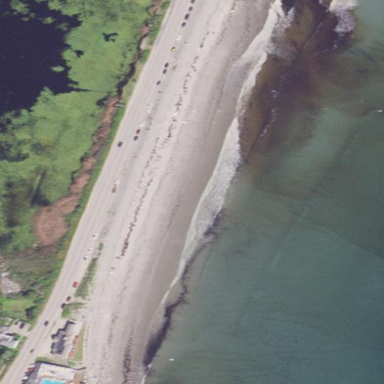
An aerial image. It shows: Sandy beach.